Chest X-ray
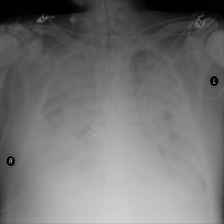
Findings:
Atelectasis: negative
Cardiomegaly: negative
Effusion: negative
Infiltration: positive
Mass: negative
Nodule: negative
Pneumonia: negative
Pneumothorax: negative
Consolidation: negative
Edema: positive
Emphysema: negative
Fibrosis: negative
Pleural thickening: negative
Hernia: negative